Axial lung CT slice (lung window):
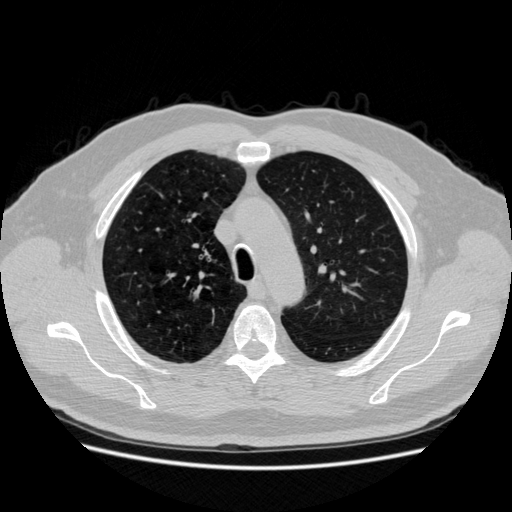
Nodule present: no